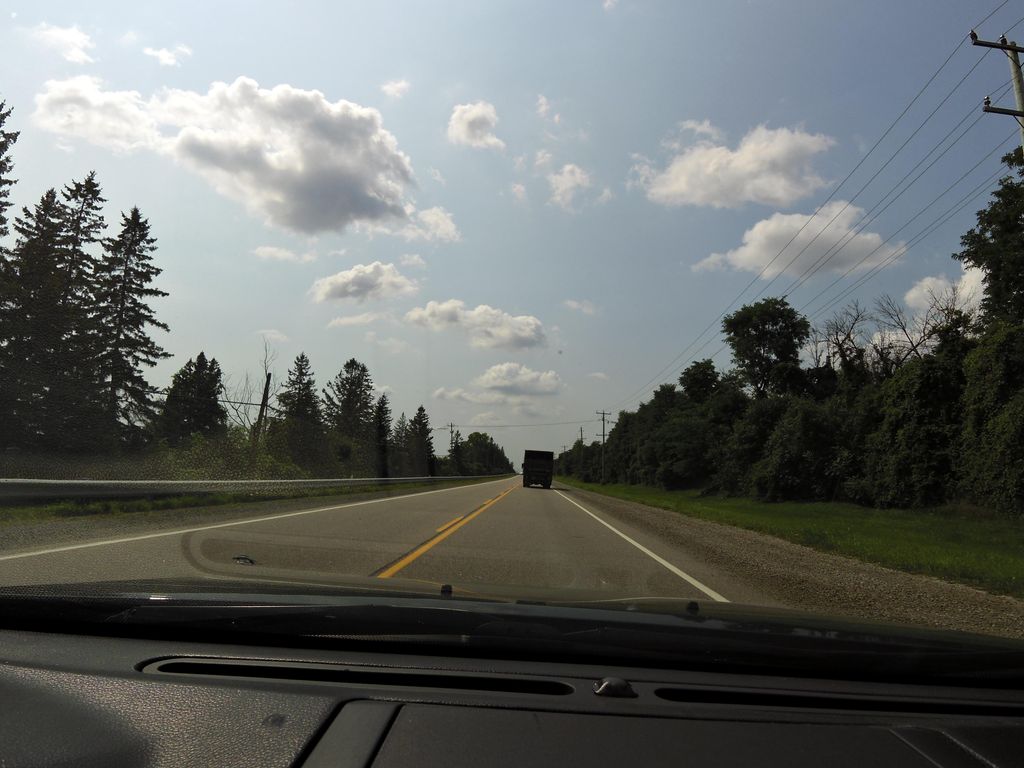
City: hamilton